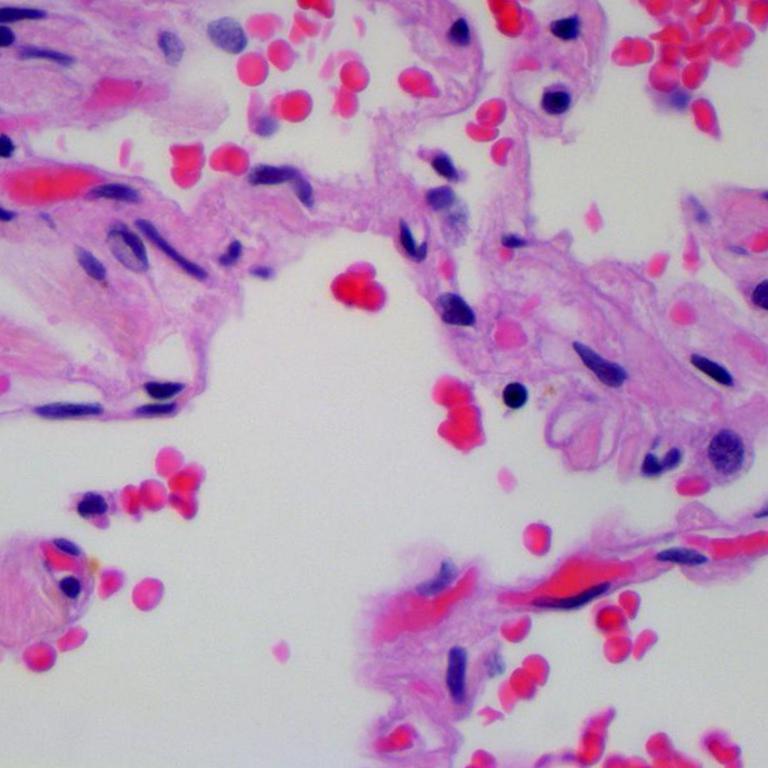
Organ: lung
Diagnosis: benign